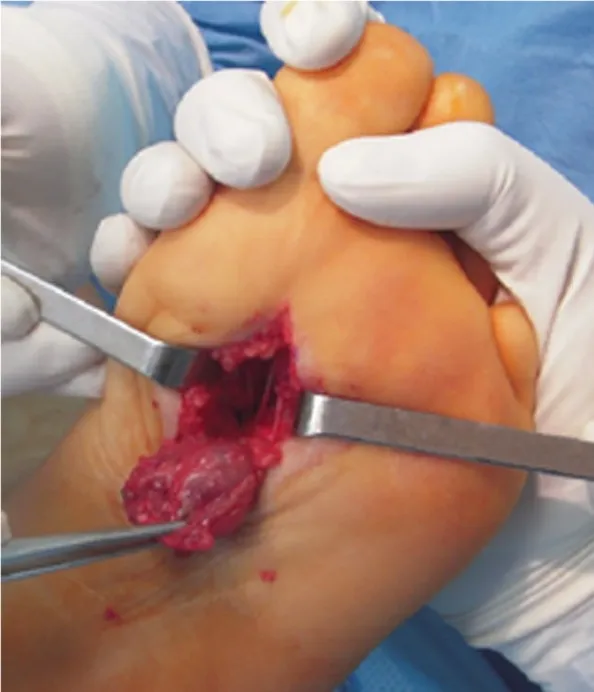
peroperative image showing complete excision of highly vascularized tumour.
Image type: medical_photograph (other_medical_photograph)